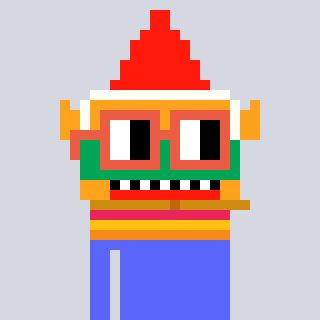
a pixel art character with square orange glasses, a gnome-shaped head and a purple-colored body on a cool background